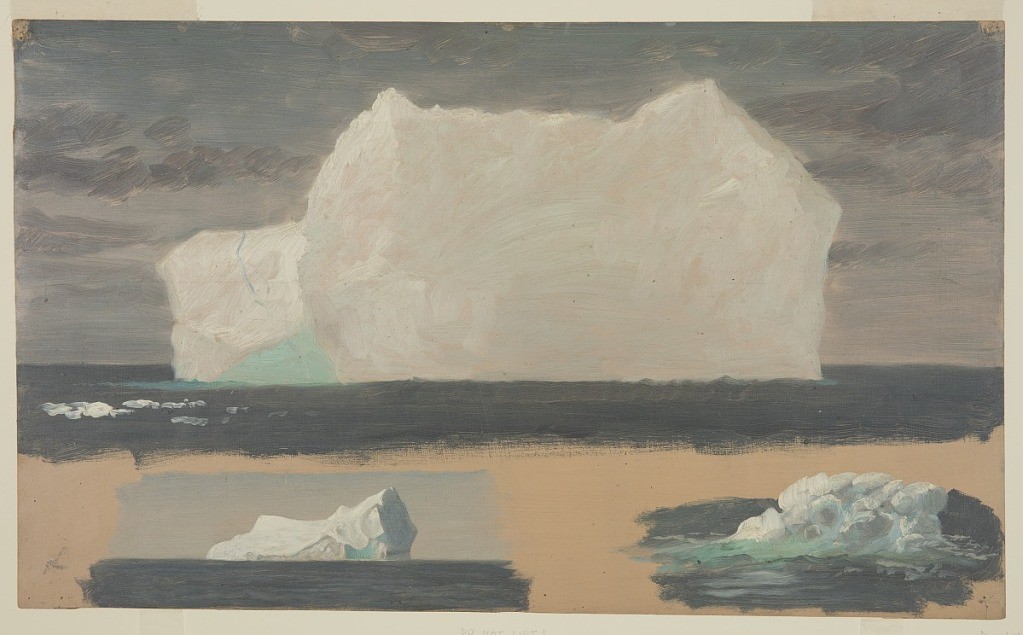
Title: Icebergs at Sea, Canada
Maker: Frederic Edwin Church, American, 1826–1900
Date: June-July 1859
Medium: Oil and graphite on paperboard
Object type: Drawing
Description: Seascape sketches including one large-scale and two small-scale views of icebergs at sea off the coast of Newfoundland and Labrador, Canada. Dominating the composition at upper center, the largest sketch shows a massive, mostly rectangular iceberg with a vein of green ice at left. It floats on dark blue ocean waters below a grayish-blue overcast sky. At lower left, another iceberg is shown floating on dark waters--this one featuring a prominent, sharp peak at right descending to a flatter portion at left. At lower right, a smaller iceberg, or outcropping of ice, is visible, shaped in rounded forms like an accumulation of bubbles. The ocean water turns green around its shallow shores. The light brown grown color is visible between each sketch.